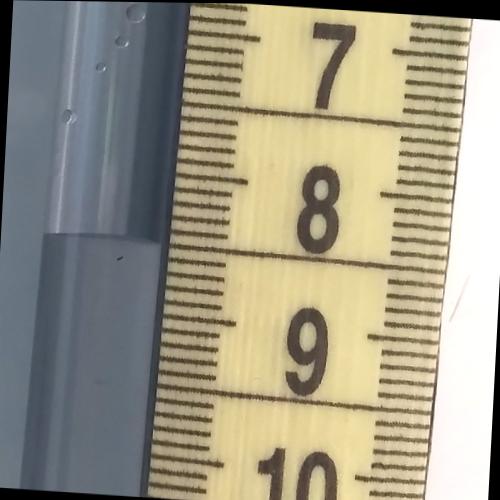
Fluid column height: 8.5 cm